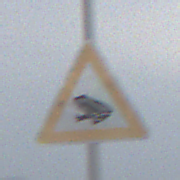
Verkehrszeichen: AmphibienwanderungRechts
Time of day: Midday
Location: Outdoor (Nature)
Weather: PartlyCloudy
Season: NotSpecified
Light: Natural